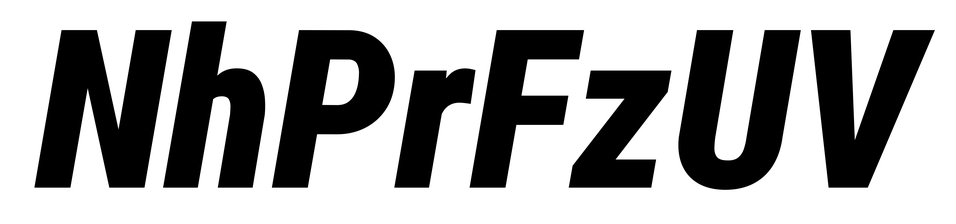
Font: Roboto-Italic_Condensed_Black_Italic